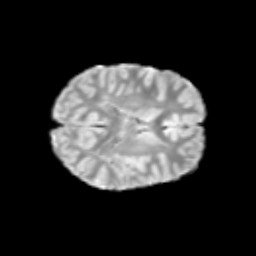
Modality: T2w
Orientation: axial
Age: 9
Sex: male
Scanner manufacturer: siemens
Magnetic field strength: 3 T
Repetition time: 3.8 s
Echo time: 0.07 s